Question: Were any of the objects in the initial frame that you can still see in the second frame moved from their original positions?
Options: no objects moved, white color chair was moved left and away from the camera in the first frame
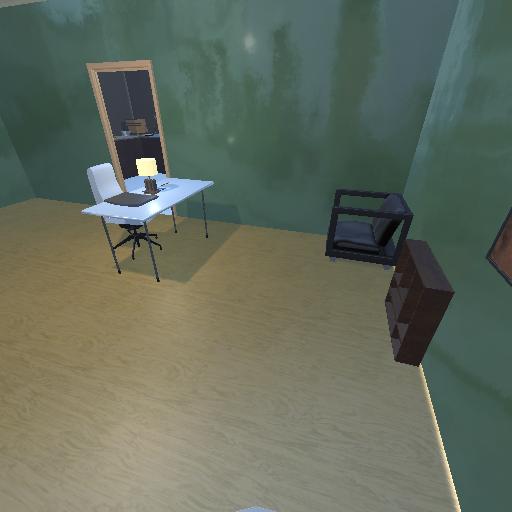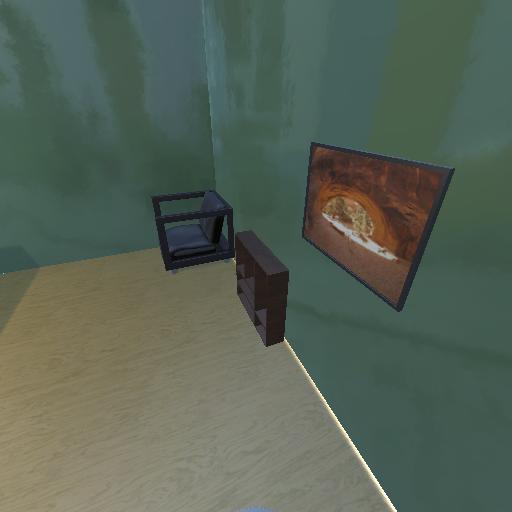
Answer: no objects moved